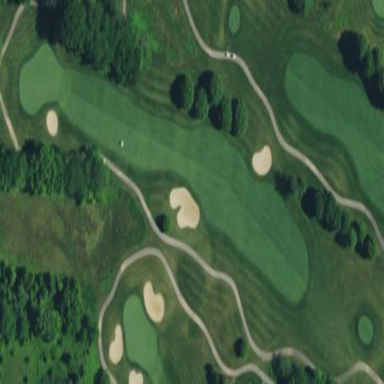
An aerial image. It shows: Area of rough grass used for golf.